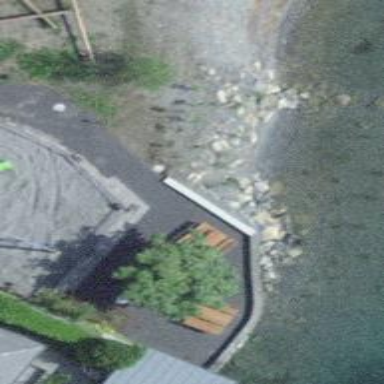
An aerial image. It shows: Picnic table located in leisure land area.